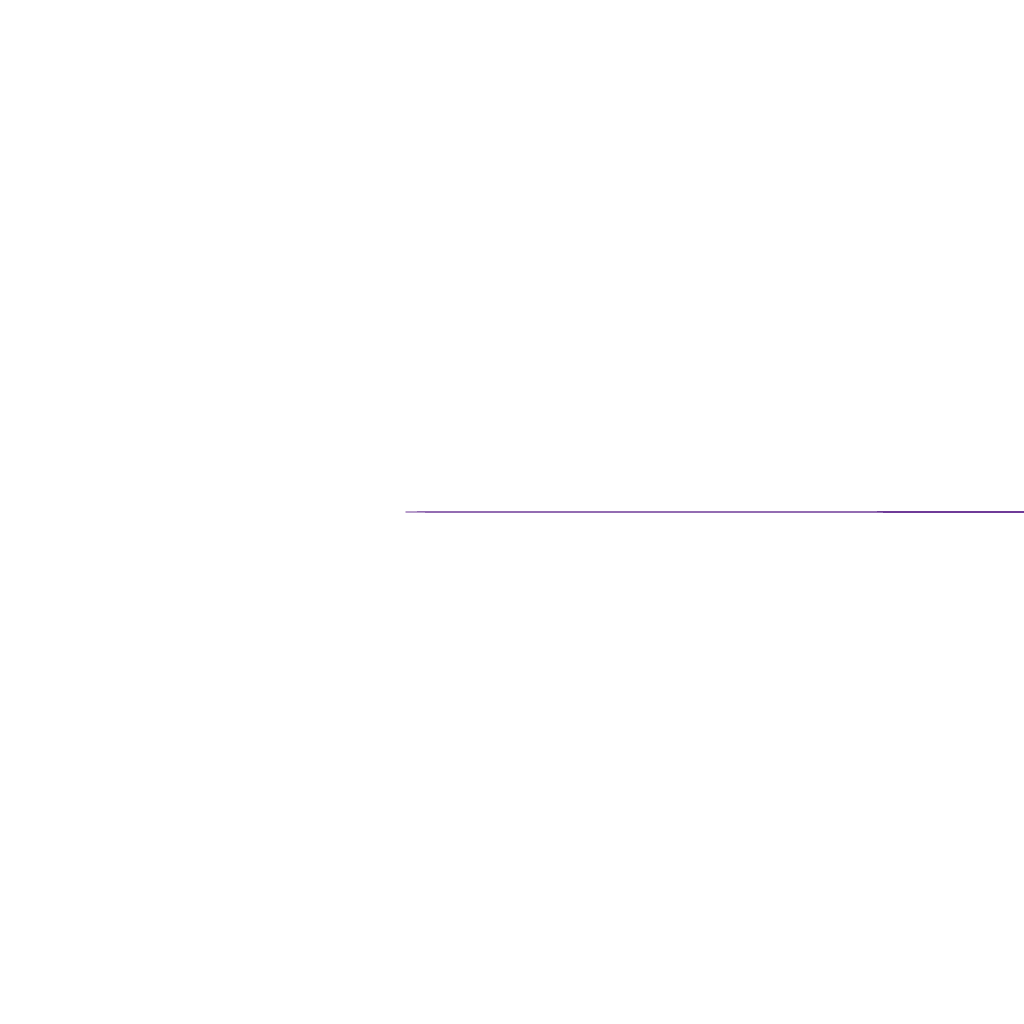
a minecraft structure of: Runaway bad low quality